Interaction volume radius: 10 \u00c5
Interaction volume height: 15 \u00c5
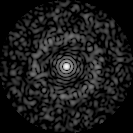
Disorder parameter: 0.8431